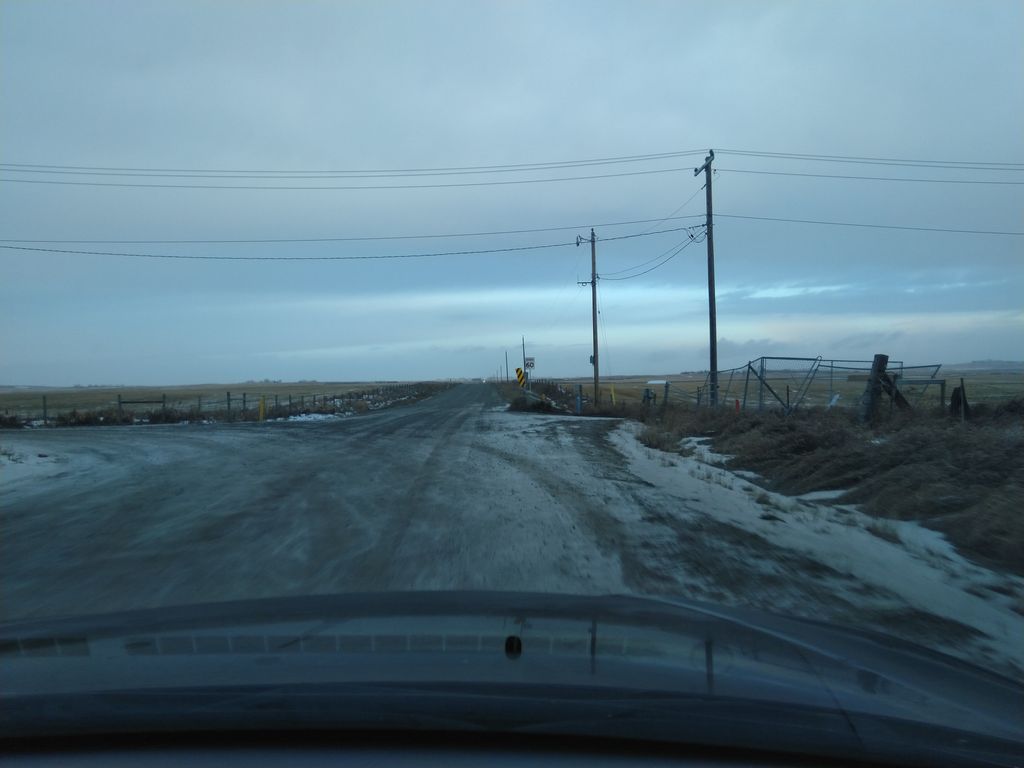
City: calgary